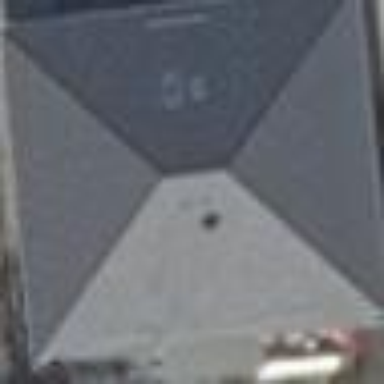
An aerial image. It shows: Detached building with hipped roof. The roof orientation is along with grey color.